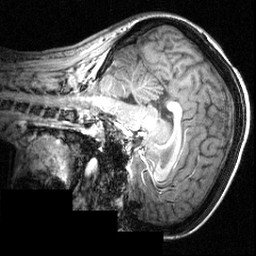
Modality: T1w
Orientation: sagittal
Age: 20
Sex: female
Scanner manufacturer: siemens
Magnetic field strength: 3.951 T
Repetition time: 1.5 s
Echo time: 0.00335 s